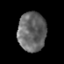
Tissue: prostate
Cell type: T cells
Senescence score: 0.3539
Nuclear area (px): 1082
Mean DAPI intensity: 102.777